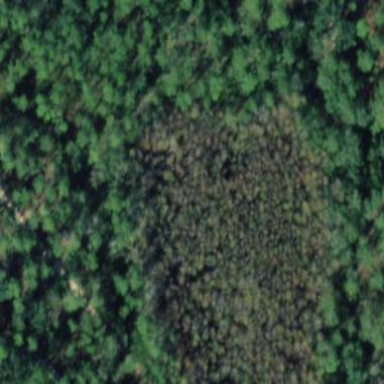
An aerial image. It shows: Swampy wetland with needle-leaved plants.